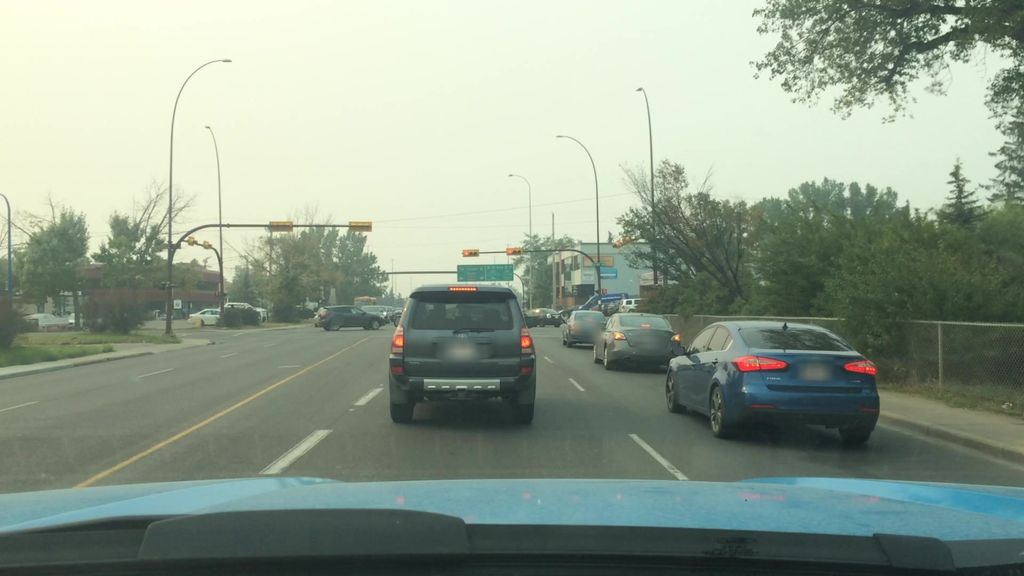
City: calgary